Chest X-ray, PA view. Patient: 35 years old, sex F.
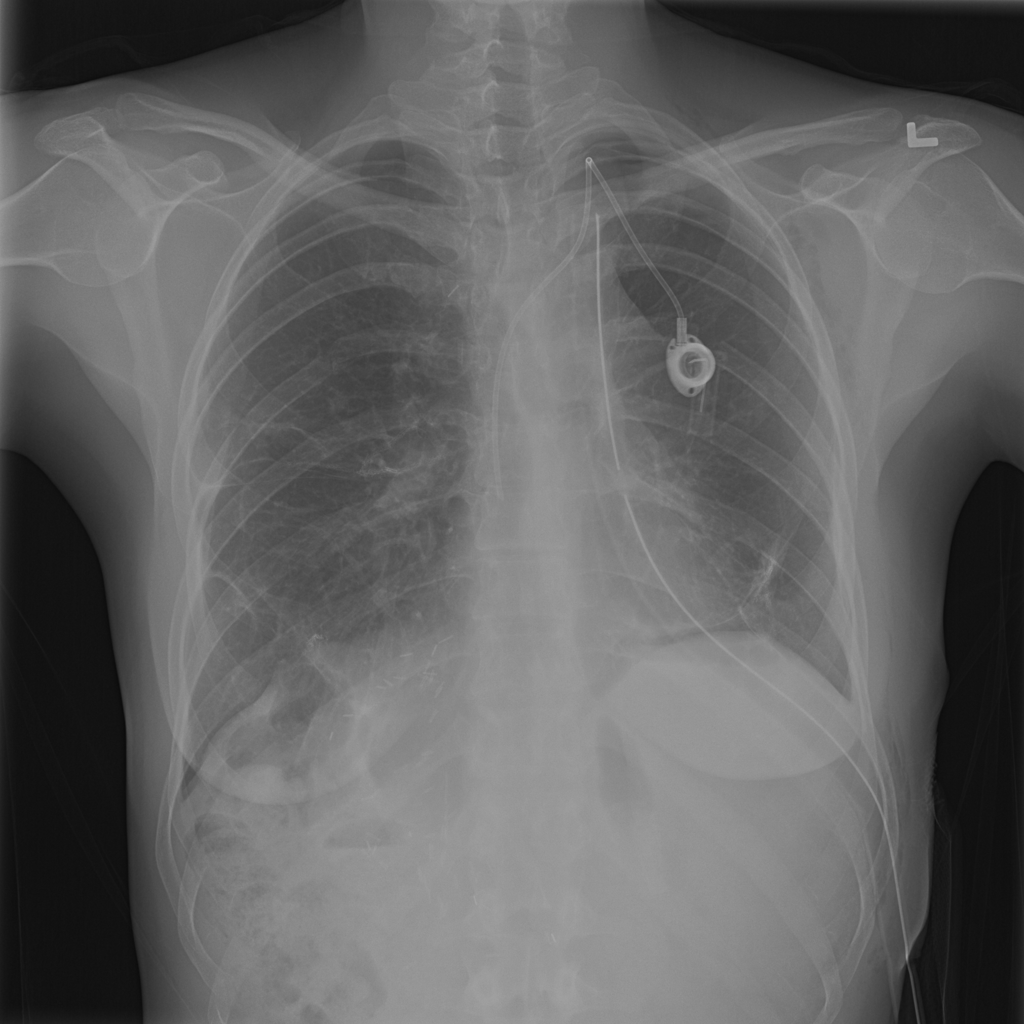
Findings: No Finding